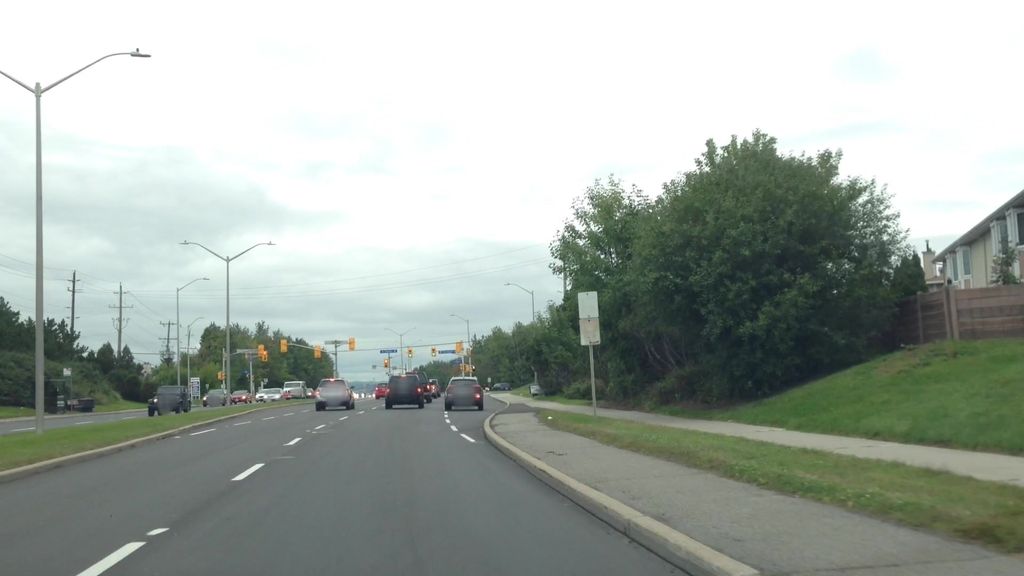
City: ottawa-gatineau